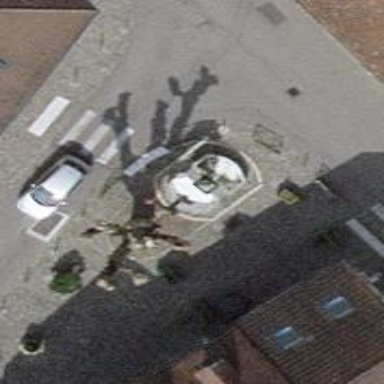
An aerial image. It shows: Beautiful fountain.